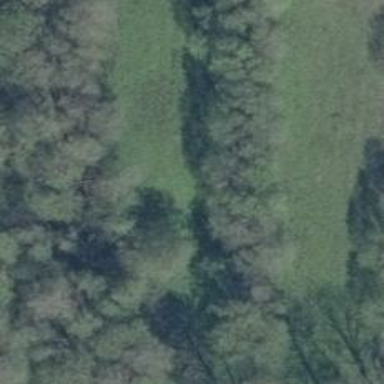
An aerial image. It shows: Row of mixed leaf trees.